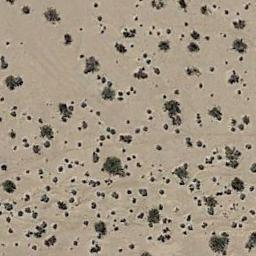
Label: chaparral